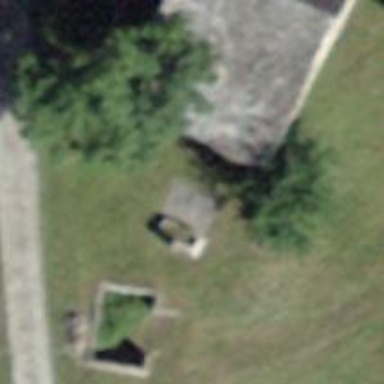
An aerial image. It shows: Fountain.